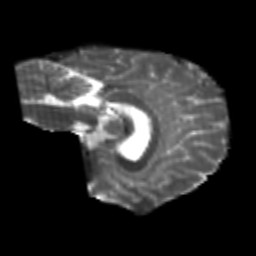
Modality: T2w
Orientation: sagittal
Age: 22
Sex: female
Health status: healthy
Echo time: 0.074 s